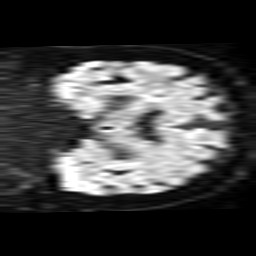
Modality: TRACE
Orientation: coronal
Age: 63
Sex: female
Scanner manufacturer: philips
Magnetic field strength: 1.5 T
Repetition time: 3.538 s
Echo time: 0.09411 s